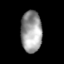
Tissue: skin
Cell type: Epithelial cells
Senescence score: 0.2207
Nuclear area (px): 853
Mean DAPI intensity: 156.056